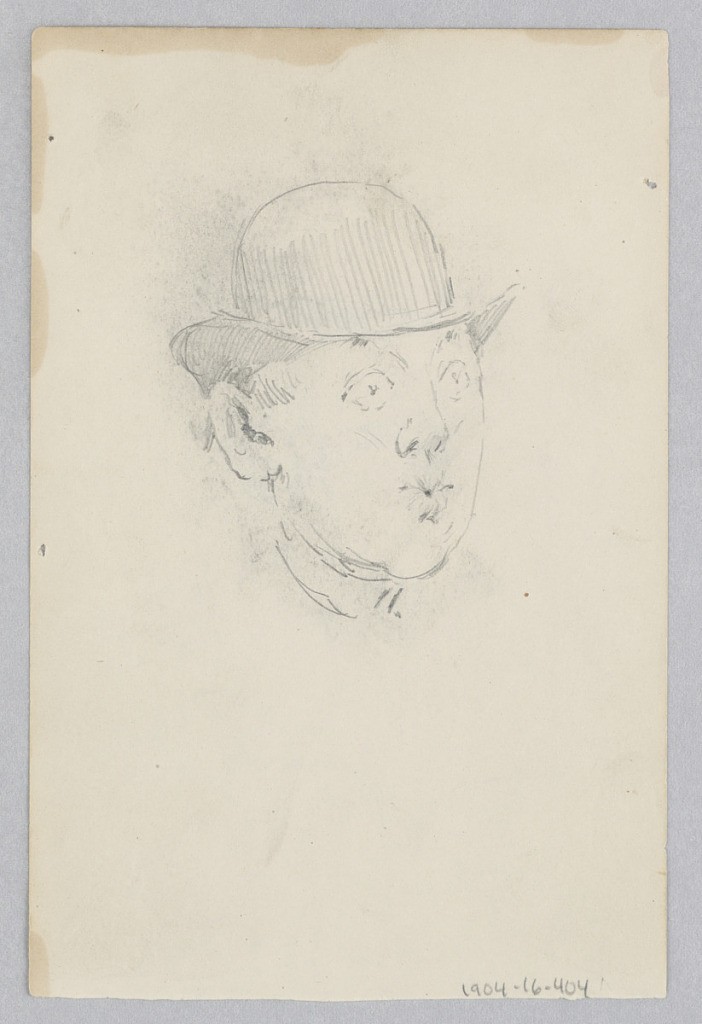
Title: Man
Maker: Robert Frederick Blum, American, 1857–1903
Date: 1881
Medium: Graphite on wove paper
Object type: Drawing
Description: Recto: Sketch of a male figure wearing a hat; Verso: Sketch of a gondola on a canal in Venice.